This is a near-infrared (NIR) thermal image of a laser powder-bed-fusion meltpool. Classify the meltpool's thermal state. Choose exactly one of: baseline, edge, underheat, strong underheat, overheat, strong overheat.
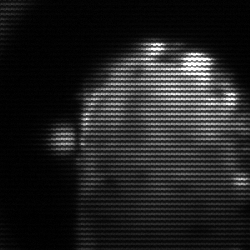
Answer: baseline